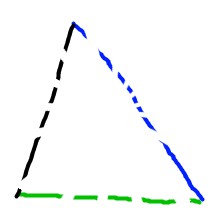
Shape: triangle